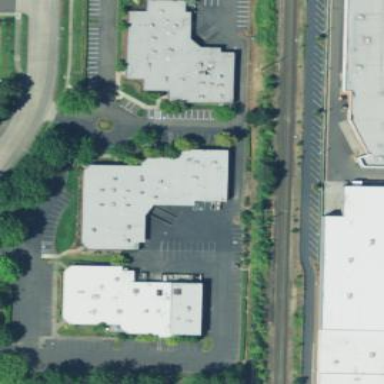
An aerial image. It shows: Office building.